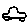
Label: car